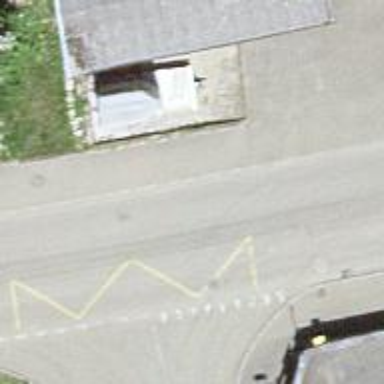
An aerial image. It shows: Public transport stop position.